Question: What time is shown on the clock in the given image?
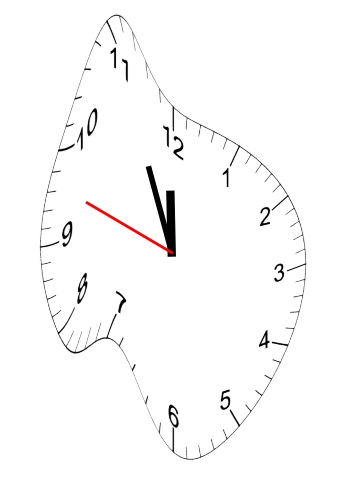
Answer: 11:55:48